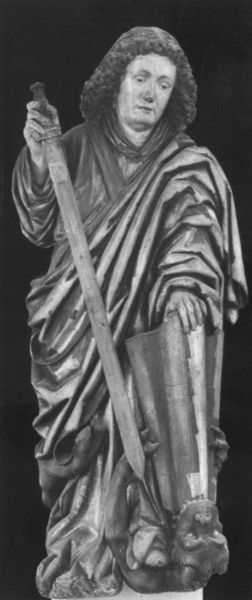
Titel: Hof, Hl. Michael vom Hochaltar der Stadtpfarrkirche St. Michael
Standort: Nürnberg, St. Jakob (EU - D - B)
Schlagwörter: statue, schwert, heiliger, riemenschneider